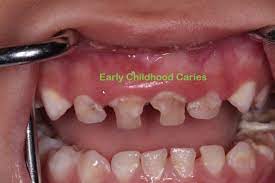
Condition: Caries